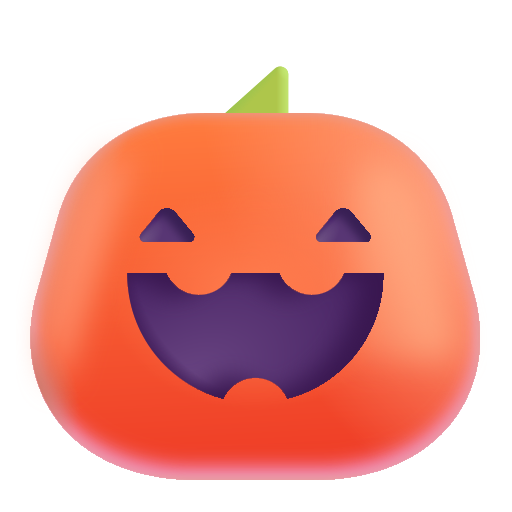
jack o lantern color